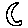
Label: moon